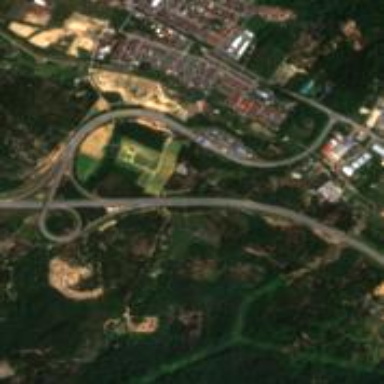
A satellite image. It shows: Motorway junction.